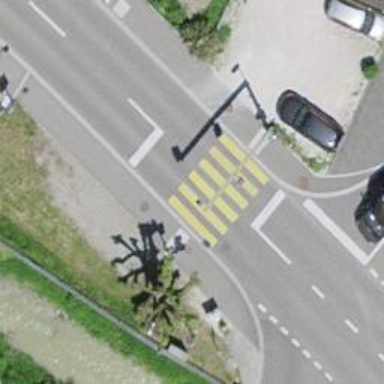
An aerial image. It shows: Road with traffic signals.